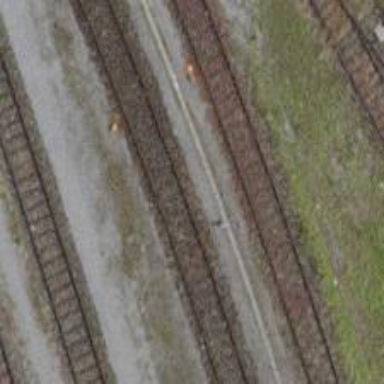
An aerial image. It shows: Railway yard in service.